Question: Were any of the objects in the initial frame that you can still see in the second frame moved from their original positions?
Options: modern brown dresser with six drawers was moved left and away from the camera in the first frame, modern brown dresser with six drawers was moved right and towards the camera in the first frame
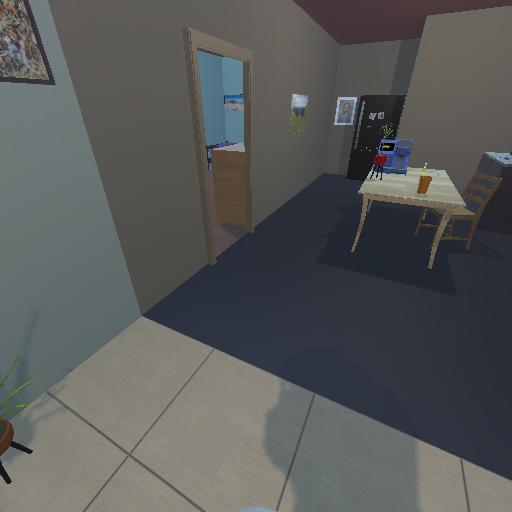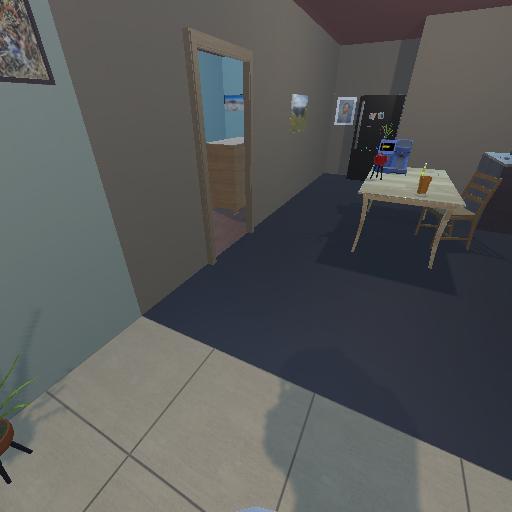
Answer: modern brown dresser with six drawers was moved left and away from the camera in the first frame